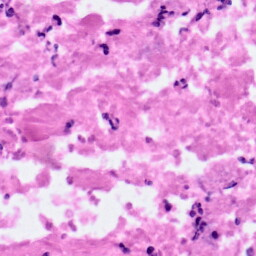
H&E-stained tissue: Pancreatic